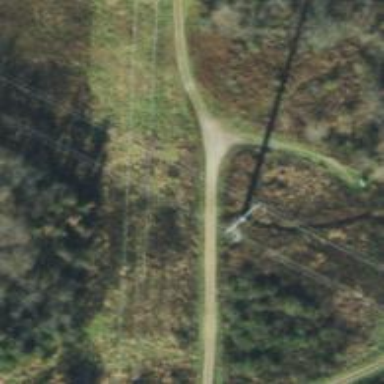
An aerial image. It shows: Power tower.